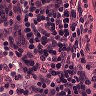
Metastatic tissue present: no